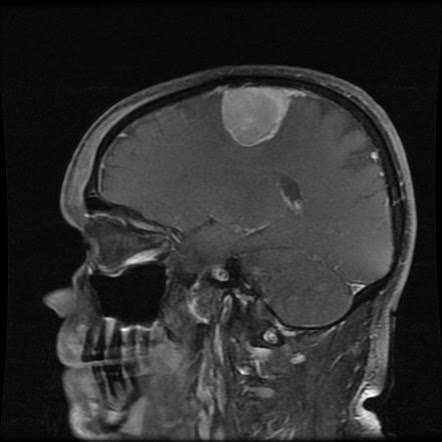
Label: meningioma